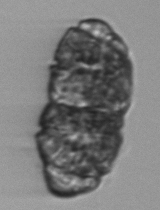
Label: Margalefidinium